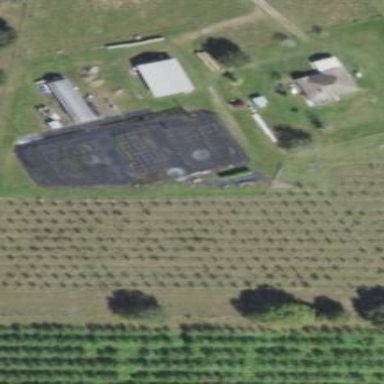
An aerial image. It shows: Plant nursery with trees.